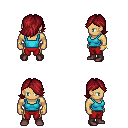
a pixel art fantasy rpg character, male body template, human, tanned skin, teal pirate shirt, red pants, brunette swoop hairstyle, bracelets, maroon shoes, four views (front, back, left, right), 2x2 character sprite sheet, small pixel art, hard edges, no anti-aliasing